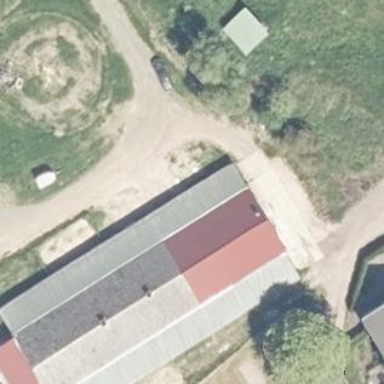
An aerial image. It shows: Rural barn.